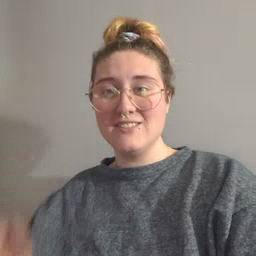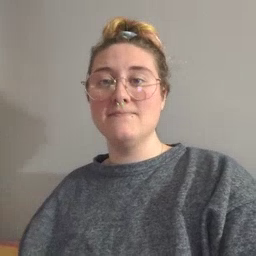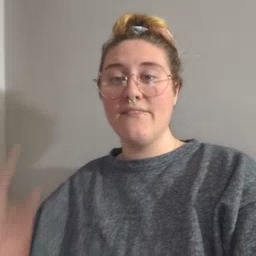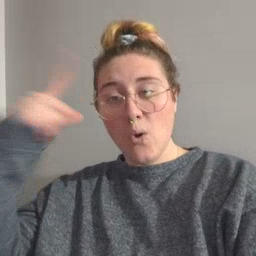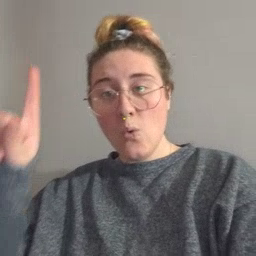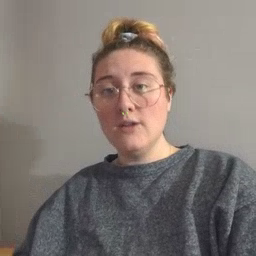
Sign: for